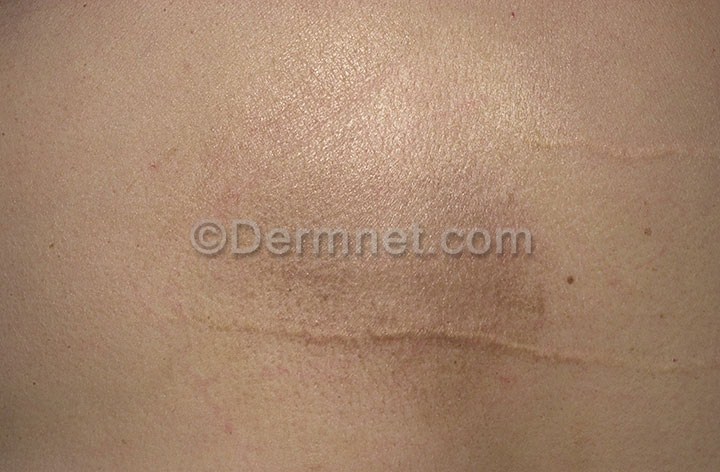
Disease: Eczema Photos